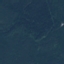
Land use / land cover: Forest